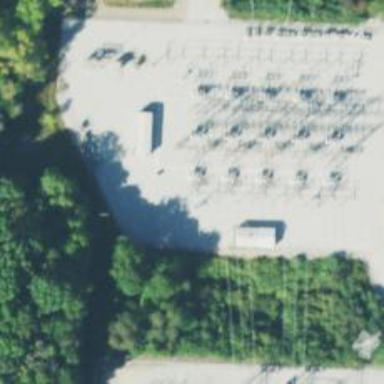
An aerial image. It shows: Switch for power supply.